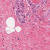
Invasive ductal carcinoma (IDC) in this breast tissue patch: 0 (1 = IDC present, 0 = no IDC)